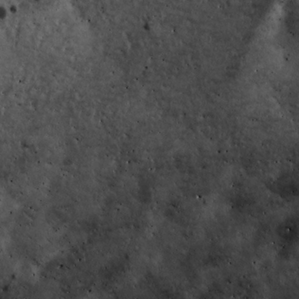
Label: non_frost